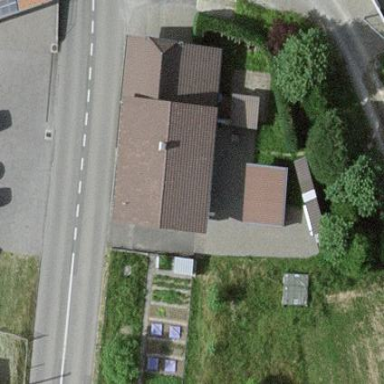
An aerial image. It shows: Residential building.